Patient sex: F
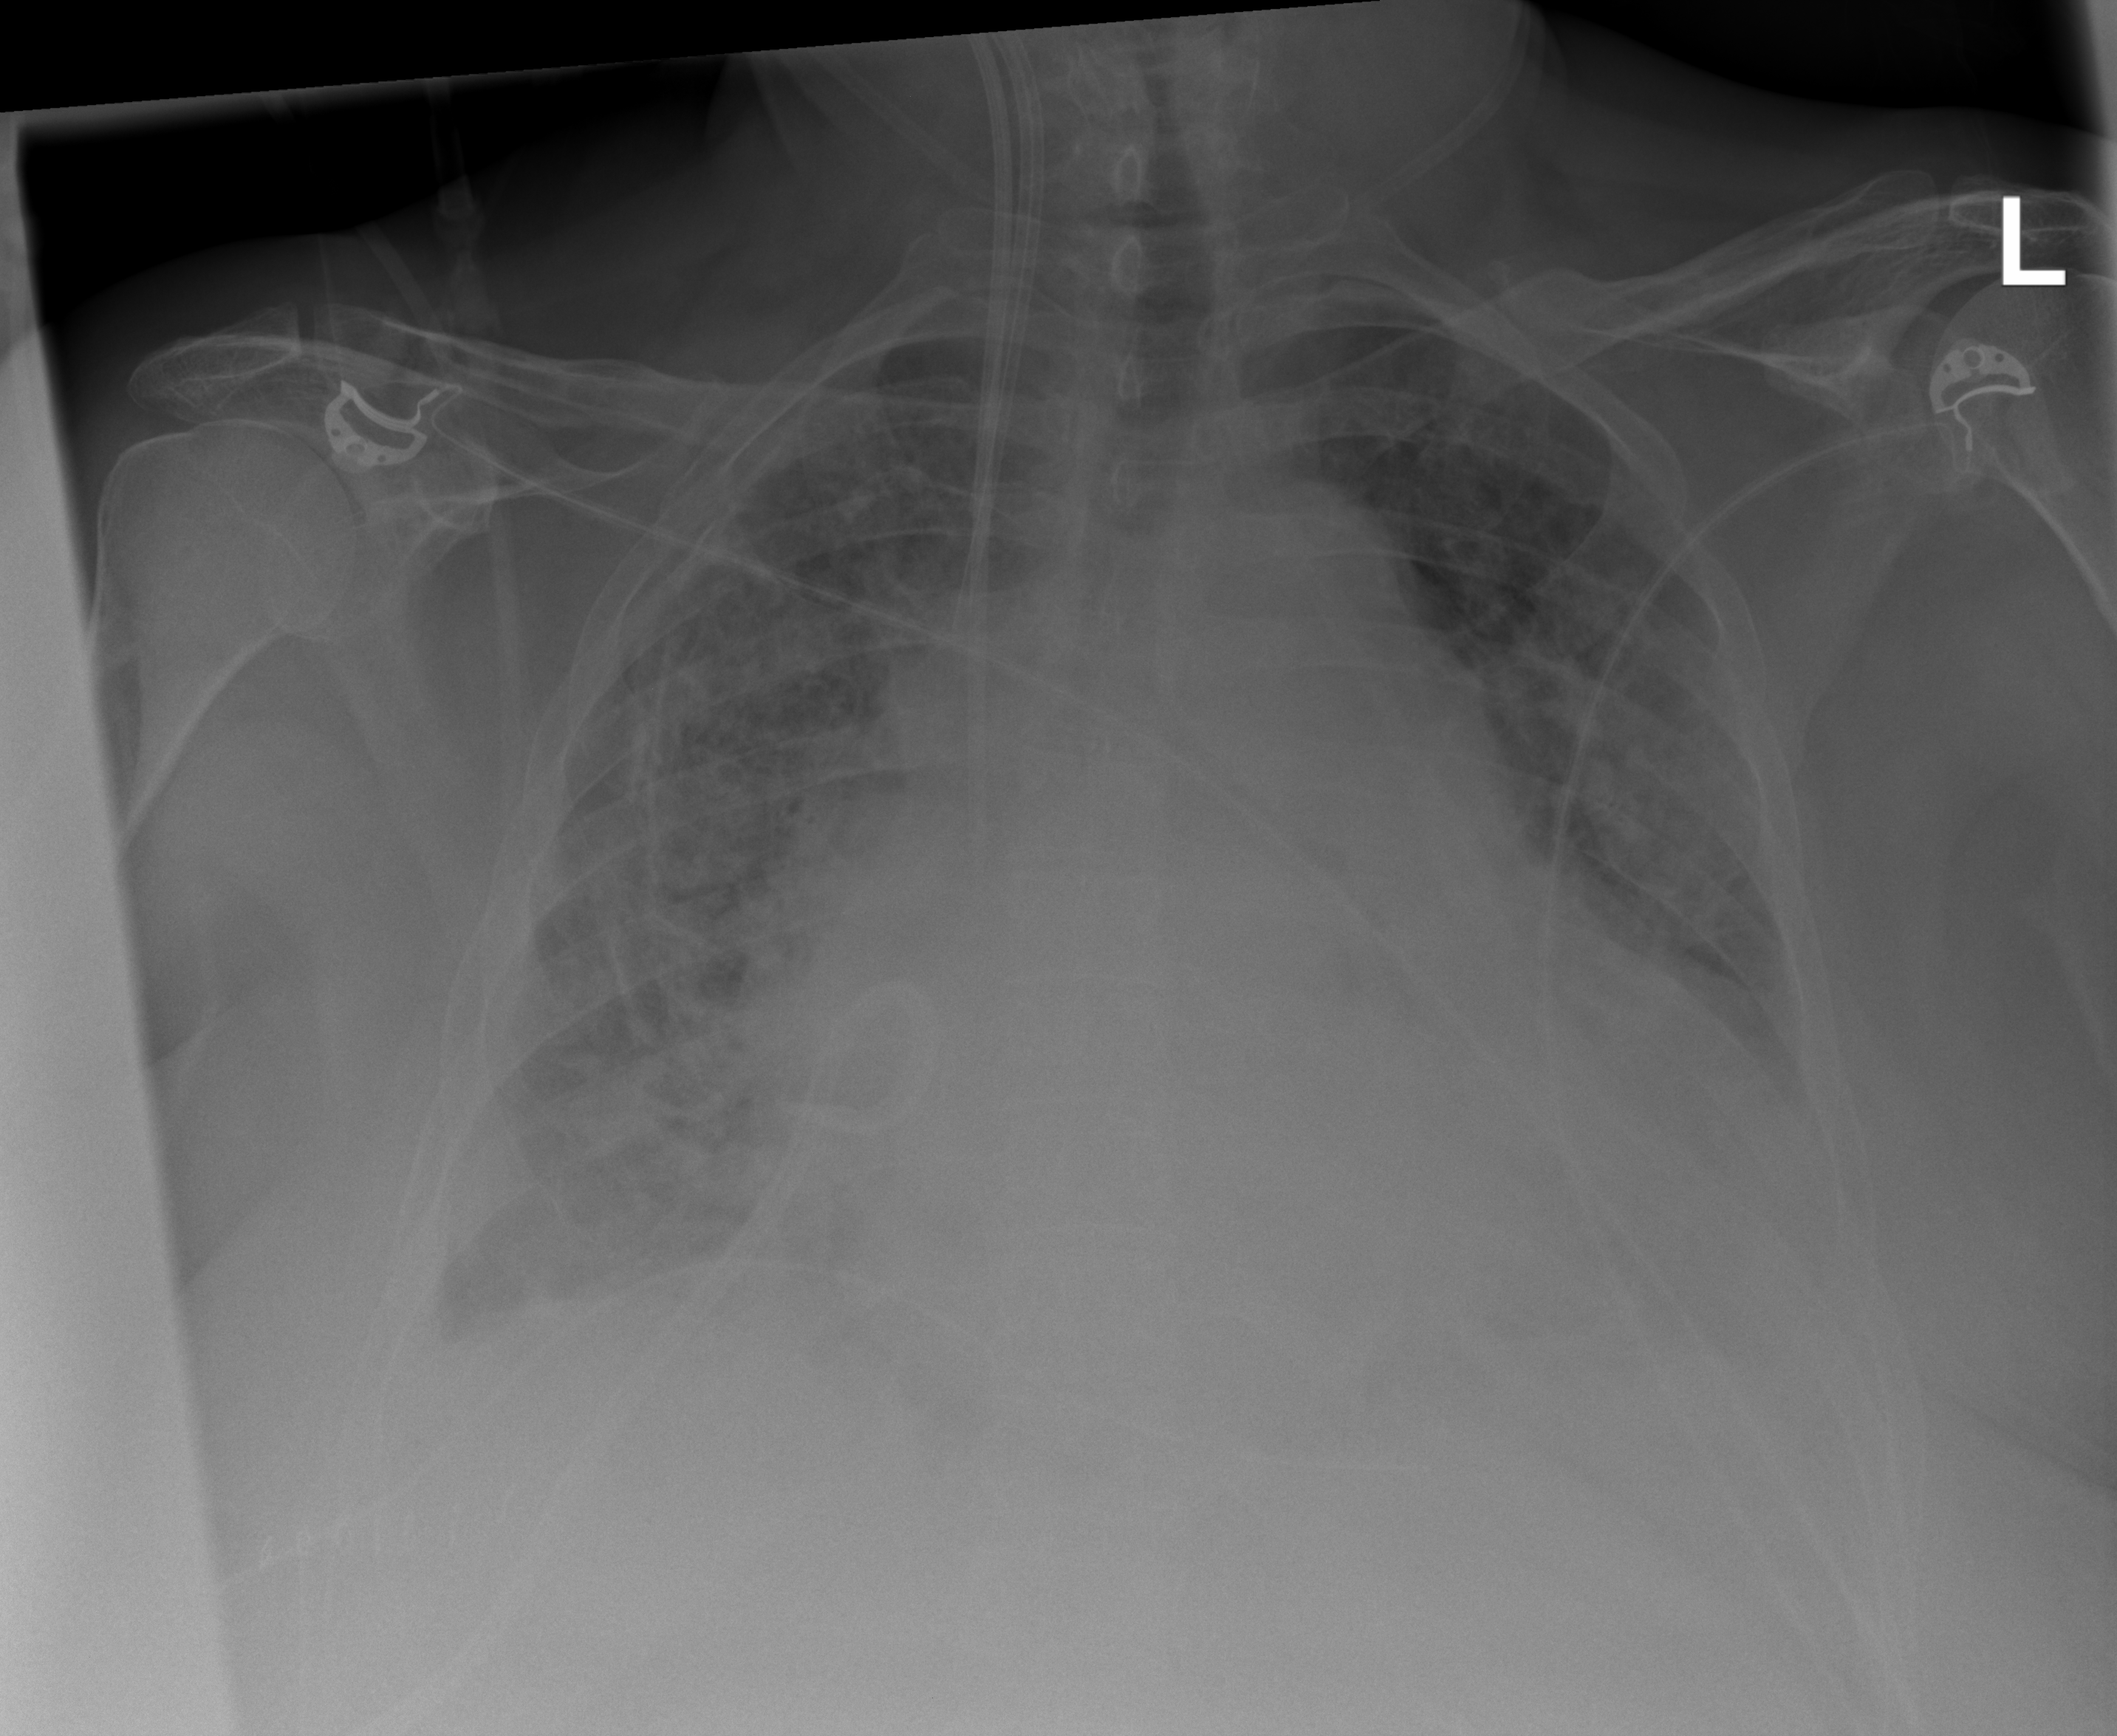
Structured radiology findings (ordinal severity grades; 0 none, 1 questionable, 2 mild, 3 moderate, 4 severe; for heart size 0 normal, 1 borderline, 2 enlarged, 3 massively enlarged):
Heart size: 3
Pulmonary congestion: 2
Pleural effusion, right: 2
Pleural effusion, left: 3
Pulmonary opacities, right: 3
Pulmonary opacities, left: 3
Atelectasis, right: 2
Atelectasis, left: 2